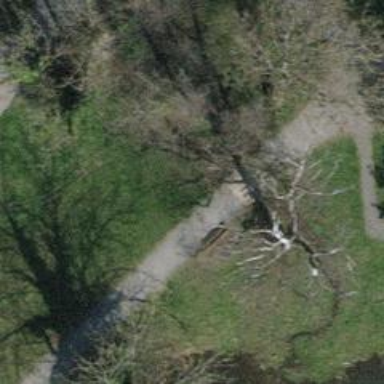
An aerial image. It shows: Brown bench.